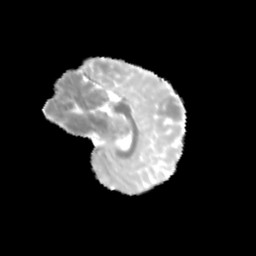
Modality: MD
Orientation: sagittal
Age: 12
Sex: female
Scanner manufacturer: siemens
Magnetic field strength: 3 T
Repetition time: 3.8 s
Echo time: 0.07 s